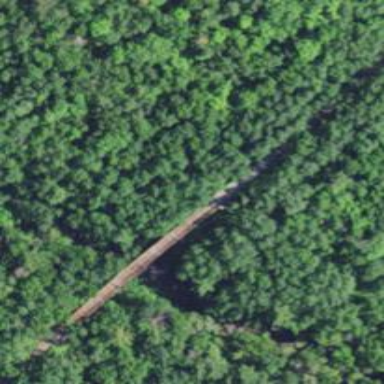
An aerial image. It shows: Abandoned railway path with cycle track alongside.